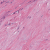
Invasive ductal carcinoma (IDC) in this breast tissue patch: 1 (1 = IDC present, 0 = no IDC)